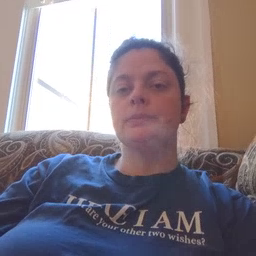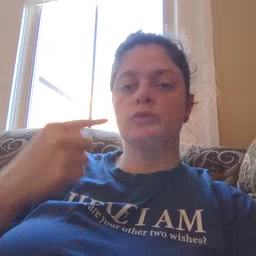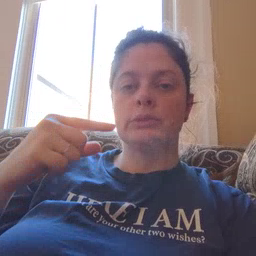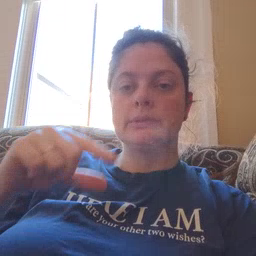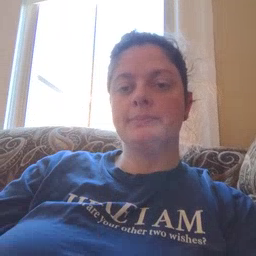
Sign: green